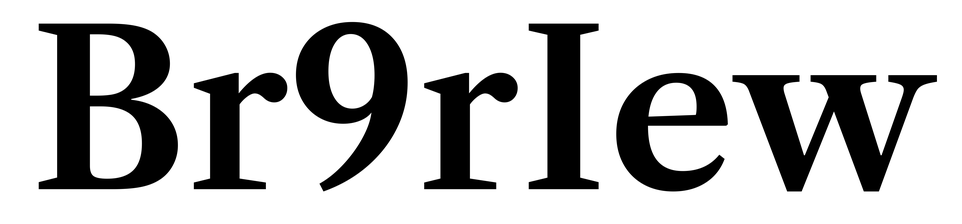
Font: LibreCaslonText_SemiBold